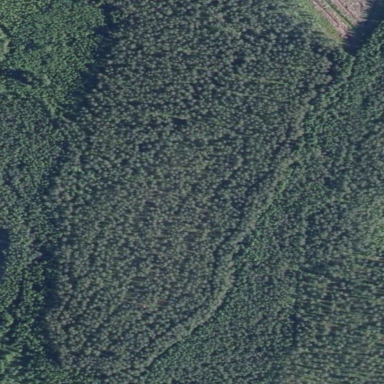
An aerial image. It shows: Needle-leaved woodland.